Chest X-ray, PA view. Patient: 54 years old, sex M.
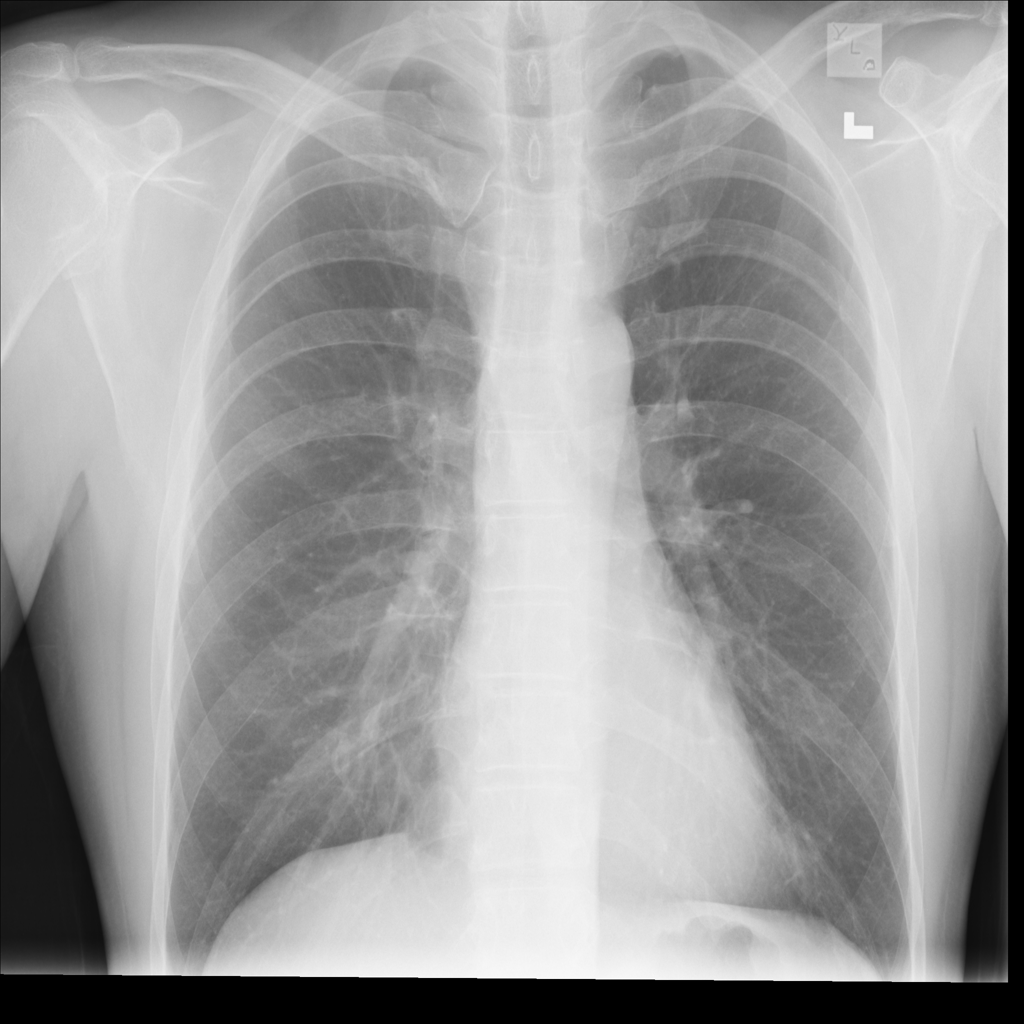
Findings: No Finding